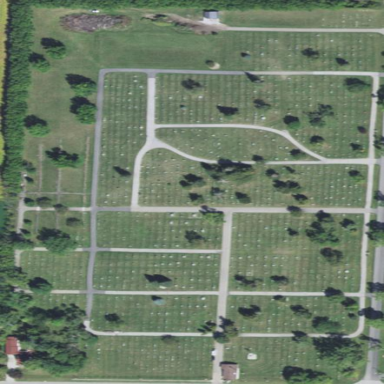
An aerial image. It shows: Cemetery.